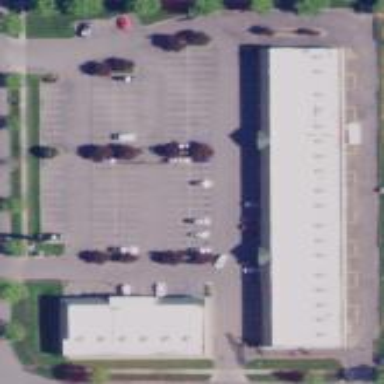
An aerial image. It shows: Retail area.